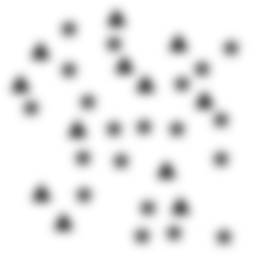
Squares: 0
Triangles: 12
Stars: 20
Total shapes: 32